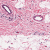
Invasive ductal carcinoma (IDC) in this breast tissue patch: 0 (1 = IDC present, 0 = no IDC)